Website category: jobs
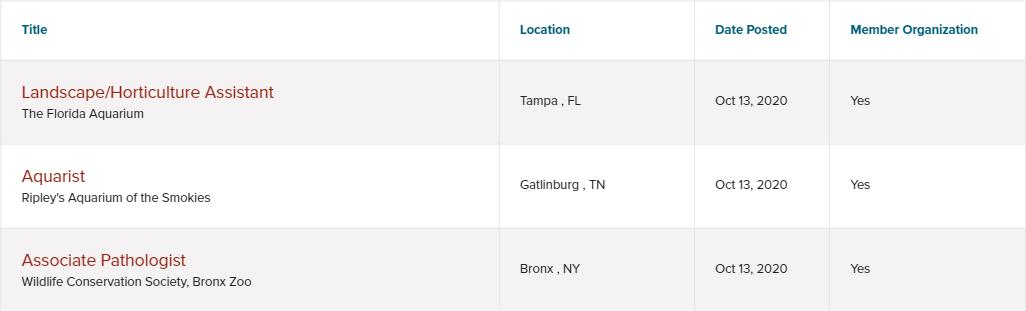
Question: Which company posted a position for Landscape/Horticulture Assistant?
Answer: The Florida Aquarium

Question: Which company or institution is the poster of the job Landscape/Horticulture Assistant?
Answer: The Florida Aquarium

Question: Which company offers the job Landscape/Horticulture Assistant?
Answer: The Florida Aquarium

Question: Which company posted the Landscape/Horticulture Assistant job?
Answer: The Florida Aquarium

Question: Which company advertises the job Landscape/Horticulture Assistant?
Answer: The Florida Aquarium

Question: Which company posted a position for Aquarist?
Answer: Ripley's Aquarium of the Smokies

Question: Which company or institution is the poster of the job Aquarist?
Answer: Ripley's Aquarium of the Smokies

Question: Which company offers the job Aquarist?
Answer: Ripley's Aquarium of the Smokies

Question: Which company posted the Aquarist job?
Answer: Ripley's Aquarium of the Smokies

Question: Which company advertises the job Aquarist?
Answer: Ripley's Aquarium of the Smokies

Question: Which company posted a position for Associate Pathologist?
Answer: Wildlife Conservation Society, Bronx Zoo

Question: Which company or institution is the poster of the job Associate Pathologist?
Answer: Wildlife Conservation Society, Bronx Zoo

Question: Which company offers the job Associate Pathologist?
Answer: Wildlife Conservation Society, Bronx Zoo

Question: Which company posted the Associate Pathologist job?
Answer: Wildlife Conservation Society, Bronx Zoo

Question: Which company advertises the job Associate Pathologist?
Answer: Wildlife Conservation Society, Bronx Zoo

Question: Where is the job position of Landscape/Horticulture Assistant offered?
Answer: Tampa , FL

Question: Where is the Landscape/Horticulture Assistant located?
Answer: Tampa , FL

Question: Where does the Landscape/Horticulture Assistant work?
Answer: Tampa , FL

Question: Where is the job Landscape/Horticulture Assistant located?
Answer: Tampa , FL

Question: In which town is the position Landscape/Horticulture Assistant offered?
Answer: Tampa , FL

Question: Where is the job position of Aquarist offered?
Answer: Gatlinburg , TN

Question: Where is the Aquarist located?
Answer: Gatlinburg , TN

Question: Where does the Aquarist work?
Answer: Gatlinburg , TN

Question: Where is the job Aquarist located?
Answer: Gatlinburg , TN

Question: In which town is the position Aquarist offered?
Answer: Gatlinburg , TN

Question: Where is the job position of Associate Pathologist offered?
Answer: Bronx , NY

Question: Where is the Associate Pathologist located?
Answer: Bronx , NY

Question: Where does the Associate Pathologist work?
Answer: Bronx , NY

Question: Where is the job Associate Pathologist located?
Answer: Bronx , NY

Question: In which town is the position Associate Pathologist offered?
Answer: Bronx , NY

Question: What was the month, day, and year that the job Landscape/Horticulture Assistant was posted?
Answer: Oct 13, 2020

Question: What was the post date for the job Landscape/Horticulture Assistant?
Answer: Oct 13, 2020

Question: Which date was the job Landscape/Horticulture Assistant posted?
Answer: Oct 13, 2020

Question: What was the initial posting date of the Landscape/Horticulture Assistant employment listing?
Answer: Oct 13, 2020

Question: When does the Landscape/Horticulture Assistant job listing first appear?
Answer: Oct 13, 2020

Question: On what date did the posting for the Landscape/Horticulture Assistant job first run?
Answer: Oct 13, 2020

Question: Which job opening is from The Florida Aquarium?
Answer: Landscape/Horticulture Assistant

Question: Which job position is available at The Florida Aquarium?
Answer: Landscape/Horticulture Assistant

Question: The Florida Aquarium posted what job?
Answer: Landscape/Horticulture Assistant

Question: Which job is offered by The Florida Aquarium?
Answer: Landscape/Horticulture Assistant

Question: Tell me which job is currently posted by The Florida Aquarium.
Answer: Landscape/Horticulture Assistant

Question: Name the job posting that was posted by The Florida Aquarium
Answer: Landscape/Horticulture Assistant

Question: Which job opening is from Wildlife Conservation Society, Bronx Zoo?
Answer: Associate Pathologist

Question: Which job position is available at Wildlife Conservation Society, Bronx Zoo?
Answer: Associate Pathologist

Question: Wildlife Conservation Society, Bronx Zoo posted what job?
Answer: Associate Pathologist

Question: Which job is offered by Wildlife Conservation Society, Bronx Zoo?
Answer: Associate Pathologist

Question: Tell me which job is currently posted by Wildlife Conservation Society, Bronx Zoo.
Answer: Associate Pathologist

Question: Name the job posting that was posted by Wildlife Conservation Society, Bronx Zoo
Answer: Associate Pathologist

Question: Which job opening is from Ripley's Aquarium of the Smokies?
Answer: Aquarist

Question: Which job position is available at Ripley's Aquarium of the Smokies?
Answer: Aquarist

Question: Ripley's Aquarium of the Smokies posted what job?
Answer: Aquarist

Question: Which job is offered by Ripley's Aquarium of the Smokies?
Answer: Aquarist

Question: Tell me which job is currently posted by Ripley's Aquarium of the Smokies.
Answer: Aquarist

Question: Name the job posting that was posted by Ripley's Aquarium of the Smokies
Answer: Aquarist

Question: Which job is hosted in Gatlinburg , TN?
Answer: Aquarist

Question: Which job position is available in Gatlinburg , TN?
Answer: Aquarist

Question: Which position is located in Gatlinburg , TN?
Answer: Aquarist

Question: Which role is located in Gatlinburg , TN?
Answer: Aquarist

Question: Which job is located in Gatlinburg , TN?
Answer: Aquarist

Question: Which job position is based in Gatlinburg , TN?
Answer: Aquarist

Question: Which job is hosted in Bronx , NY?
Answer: Associate Pathologist

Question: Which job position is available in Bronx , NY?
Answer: Associate Pathologist

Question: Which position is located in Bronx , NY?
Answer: Associate Pathologist

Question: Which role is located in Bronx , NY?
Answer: Associate Pathologist